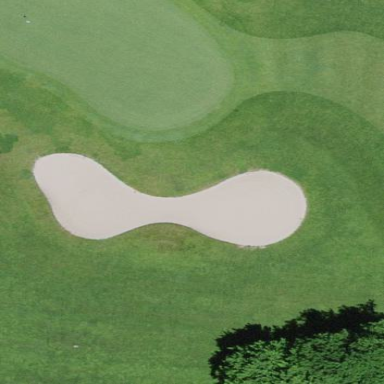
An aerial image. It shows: Sandy area is golf bunker.